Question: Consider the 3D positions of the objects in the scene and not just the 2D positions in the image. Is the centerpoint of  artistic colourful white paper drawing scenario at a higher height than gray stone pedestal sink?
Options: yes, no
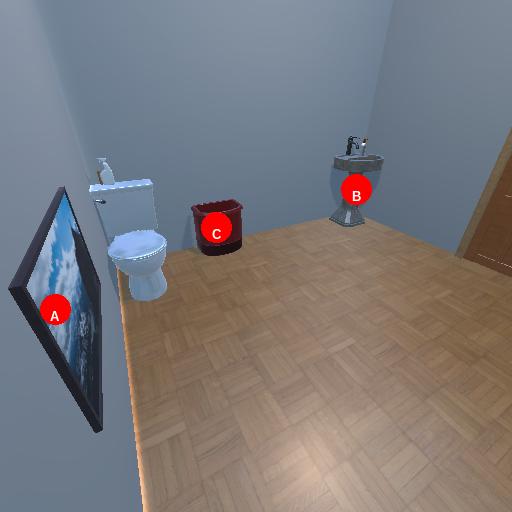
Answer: yes